Question: I have two links which are using an image as a link. These images strangely are placed a bit higher than excepted, as you can see in this picture:

I want to move these images some pixels under so its aligned with the rest of the text. I've used 'margin-top' and 'padding-top' addressing with this path '#foot-content a img'. But when I moved them they simply move all the rest of the text downwards. Under I place my html of my footer if handy. Could you let me know what solution is there?
'''
<footer>
<div id="footer-bg-left">
<div id="foot-content">
<p>Disenado por <a href="mailto:hola@escuderodesign.com">Daniel. R-Escudero</a> <span>|</span> Todos los derechos reservados <span>|</span> <a href="mailto:info@rosasusaeta.com">info@rosasusaeta.com</a> <span>|</span><a href="http://www.linkedin.com/pub/rosa-susaeta/50/1aa/134"><img src="./_img/footer/logo.linked.png"></a> <a href="https://www.facebook.com/rosa.susaetasalichs"><img src="./_img/footer/logo.facebook.png"></a></p>
</div>
</div>
</footer>
'''
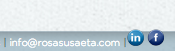
Answer: Strictly speaking I'm not sure if this is best practice, but I would just do something with relative positioning in CSS. e.g.
'''
img {
position: relative;
top: 10px; /* tweak until correct */
}
'''